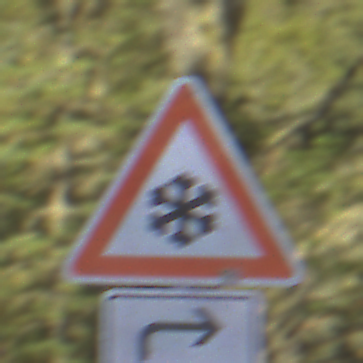
Verkehrszeichen: SchneeOderEisglaette
Zusatzzeichen unten: RichtungsangabeDurchPfeile5
Umgebung: Outdoor, Nature
Tageszeit: MorningAfternoon
Wetter: Clear
Licht: Natural
Jahreszeit: Winter
Kontrast: HighContrast